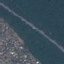
Label: Highway